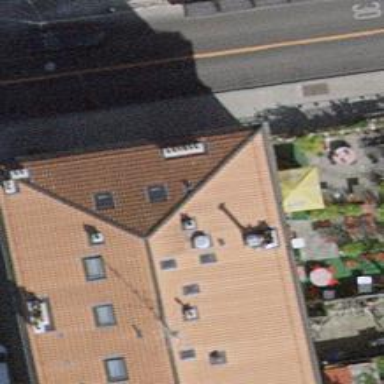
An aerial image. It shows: Restaurant.